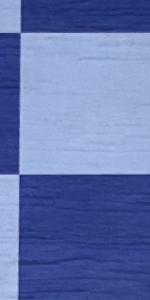
Label: Empty